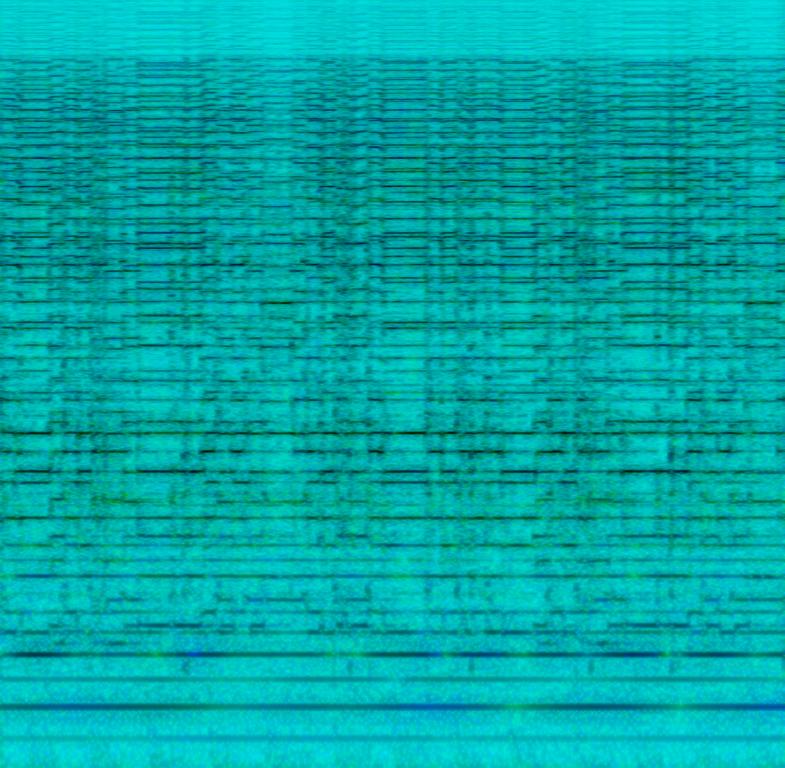
A bagpipe ensemble playing a quick melody in unison, employing trills to ornament it.